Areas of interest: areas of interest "Changzhou Human Resources Market"
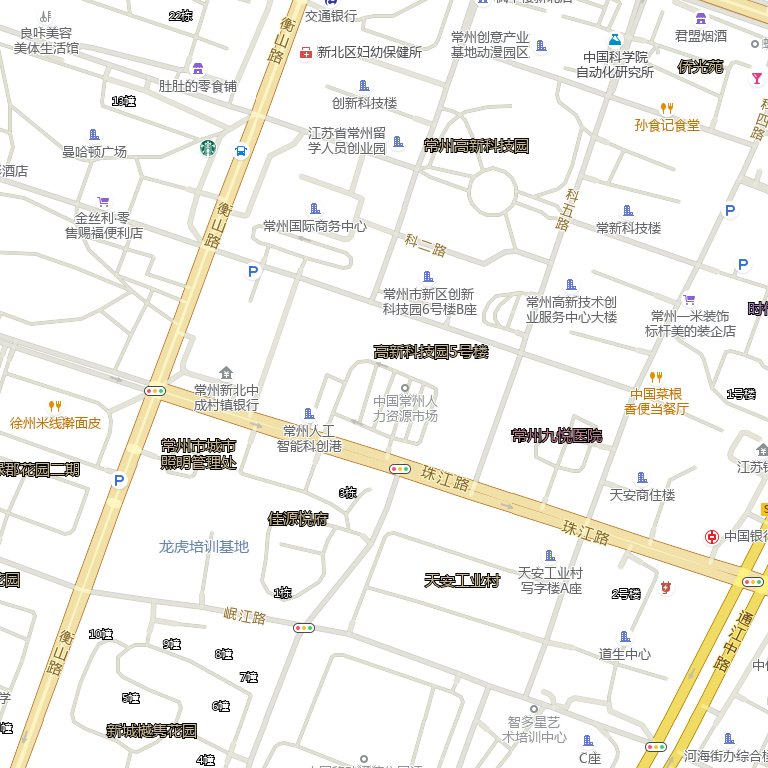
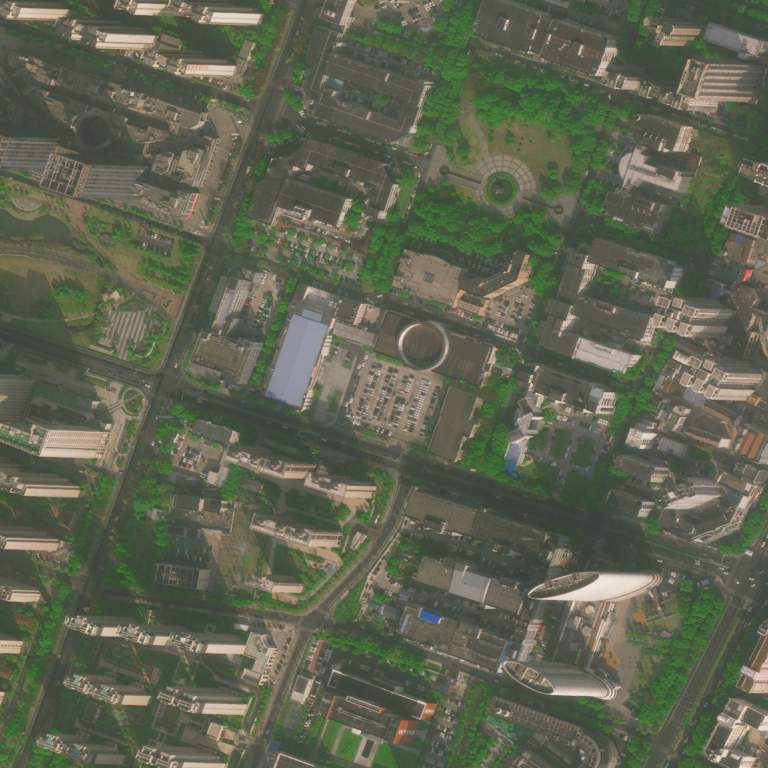